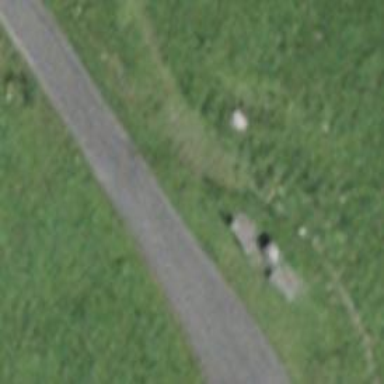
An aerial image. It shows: Bench.